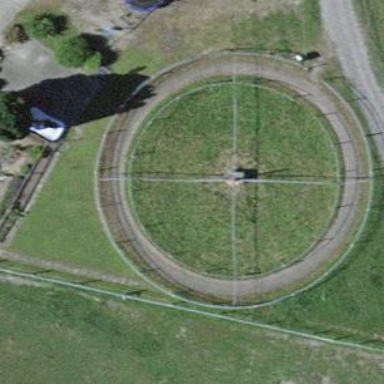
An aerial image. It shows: Equestrian pitch used for leisure and sports activities.